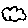
Label: cloud